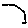
Label: hexagon